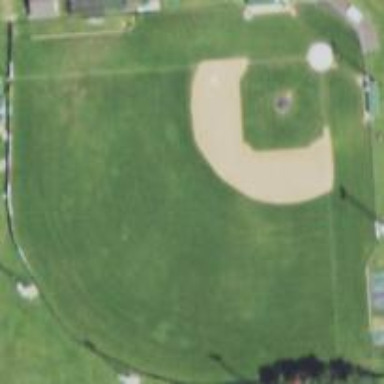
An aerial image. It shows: Baseball pitch for leisure land.